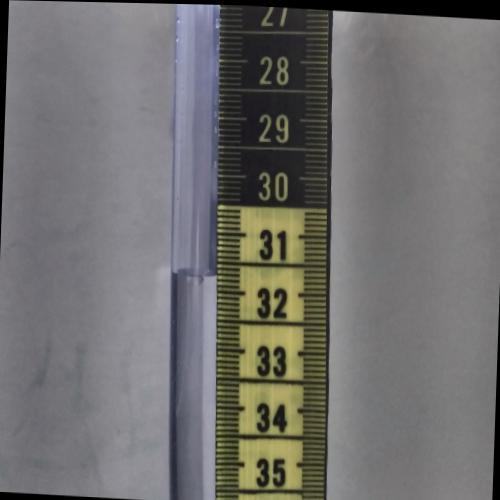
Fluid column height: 31.7 cm